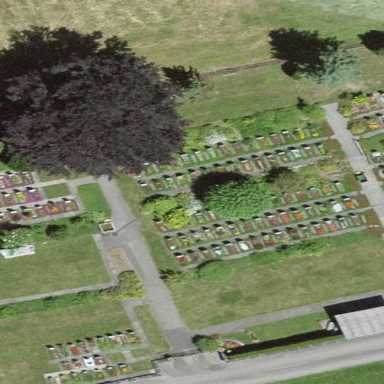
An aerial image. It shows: Cemetery.